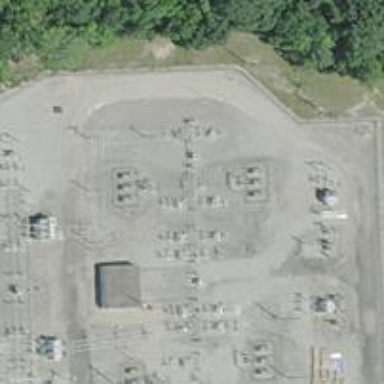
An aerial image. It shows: Switch used for power control.